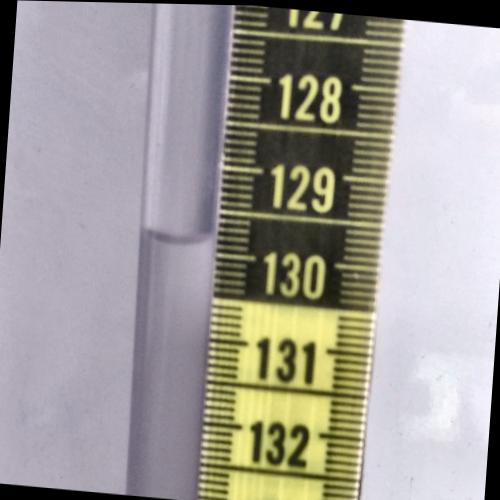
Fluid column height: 129.8 cm